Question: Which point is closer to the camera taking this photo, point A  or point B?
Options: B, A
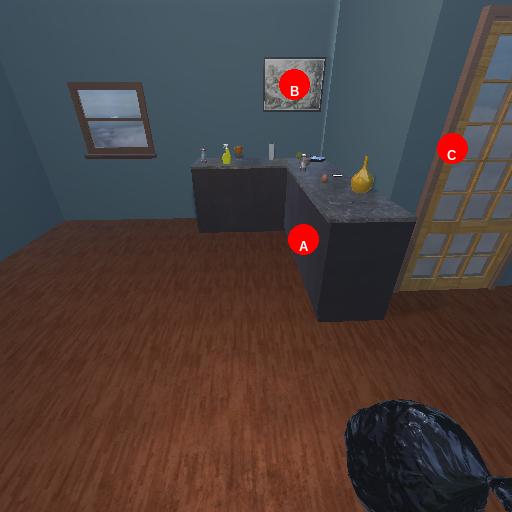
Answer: B